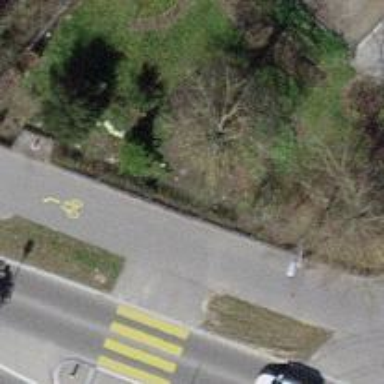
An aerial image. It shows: Asphalt cycleway.